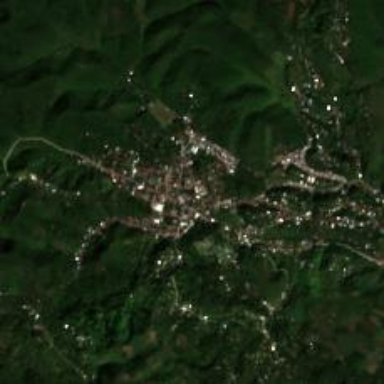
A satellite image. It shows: Town.